Question: I'm using 'bootstrap' and I need to implement a list of items to be displayed over many columns.
Bootstrap uses a grid that is 12 cells wide.
My item being 3 cells wide (that's how I roll), it means that a row holds only 4 items.
'''
item 1 | item 2 | item 3 | item 4
item 5
'''
My 'item' is not a simple text but a "card" :
The code can be <URL>.
The straightforward way to write this would be:
'''
<div class="row">
<div class="col-md-3">[item 1]</div>
<div class="col-md-3">[item 2]</div>
<div class="col-md-3">[item 3]</div>
<div class="col-md-3">[item 4]</div>
</div>
<div class="row">
<div class="col-md-3">[item 5]</div>
</div>
'''
But it feels non semantic.
The fact that my items are displayed on many rows is truly pertaining to presentation choices.
Besides, if I now decide that my items should be wider, I have to change the structure of my document (as opposed to class attributes).
Besides that way of doing things is even more artificial on a mobile screen were all my items are displayed on top of each other.
Is there another way to write my list? A more 'semantic' way ?
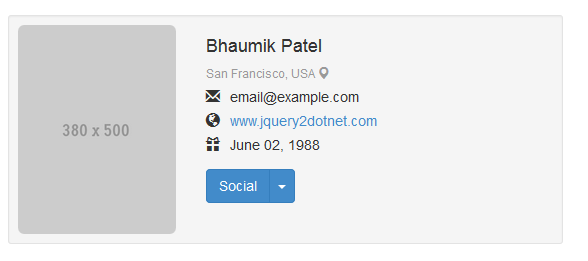
Answer: From my stand, the best way to display an Unordered LIST with hypertext markup is :
'''
<ul>
<li>
'''
So, you can try a list of 'ul>li' setting your '<li>' width to 25%, float-left.
Your 5th element is supposed to stack bottom left.
---
If you still want to use bootstrap grid system, just put your 'items' inside the same row.
'''
<div class="row">
<div class="col-md-3">item 1</div>
<div class="col-md-3">item 2</div>
<div class="col-md-3">item 3</div>
<div class="col-md-3">item 4</div>
<div class="col-md-3">item 5</div>
<div class="col-md-3">item 6</div>
<div class="col-md-3">item 7</div>
</div>
'''
The overflowed elements will be stack bottom left.
So give it a try:
'''
<ul class="row">
<li class="col-md-3">item 1</li>
'''